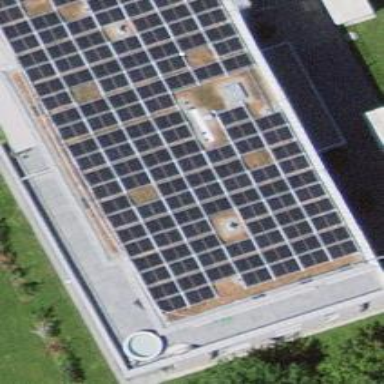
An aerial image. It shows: Solar power generator with photovoltaic panels.